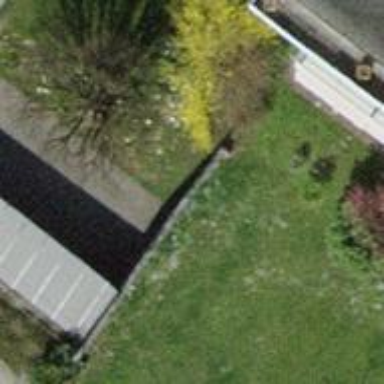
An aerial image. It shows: Parking entrance.